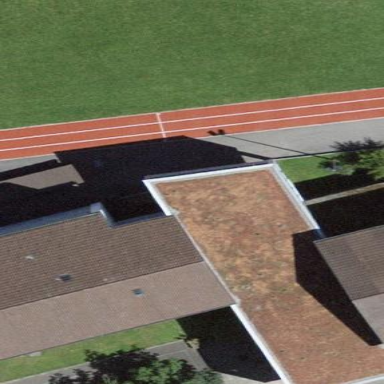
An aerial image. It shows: School building.